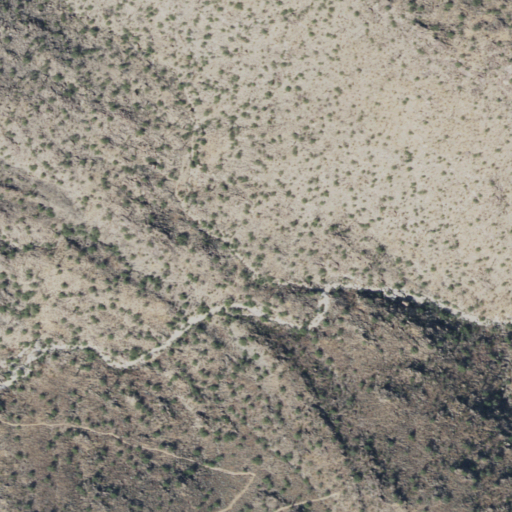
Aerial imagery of gap in Arizona named Eagle Pass containing only shrub